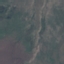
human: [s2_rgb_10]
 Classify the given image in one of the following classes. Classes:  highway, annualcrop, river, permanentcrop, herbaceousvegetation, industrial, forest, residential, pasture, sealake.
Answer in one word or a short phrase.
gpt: HerbaceousVegetation